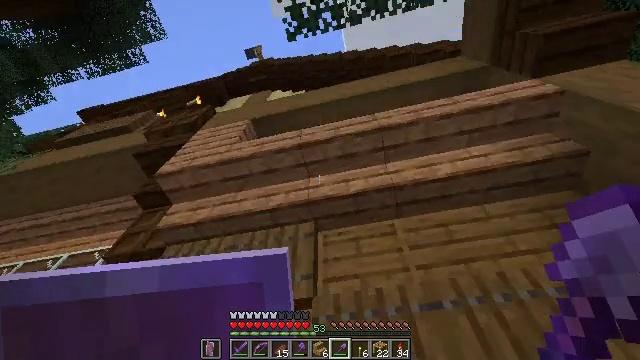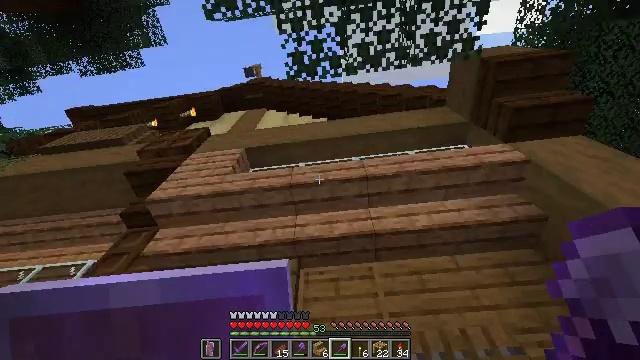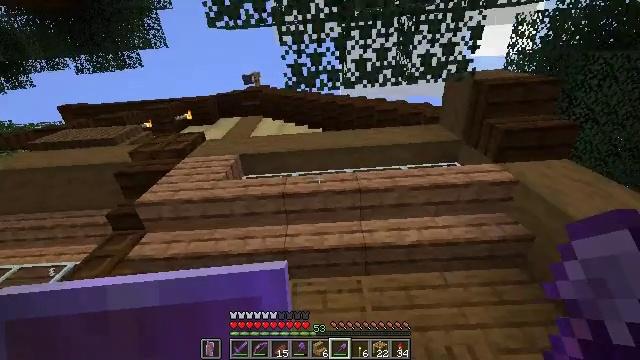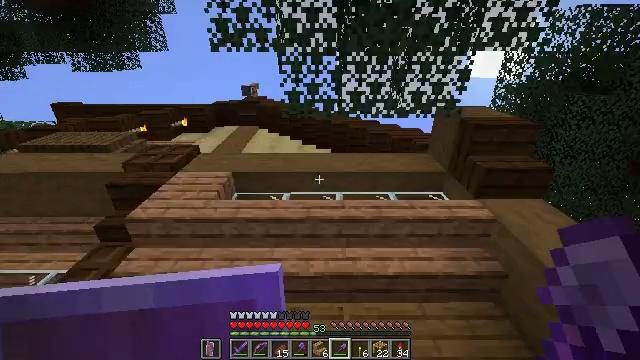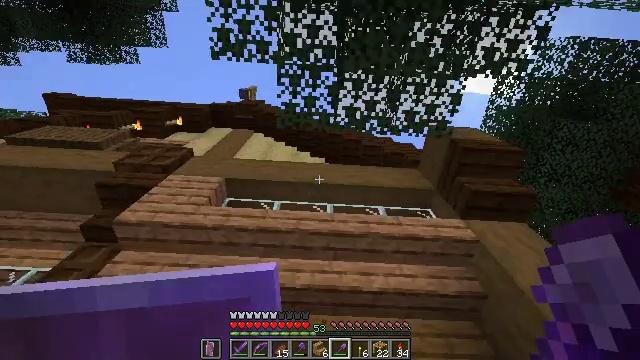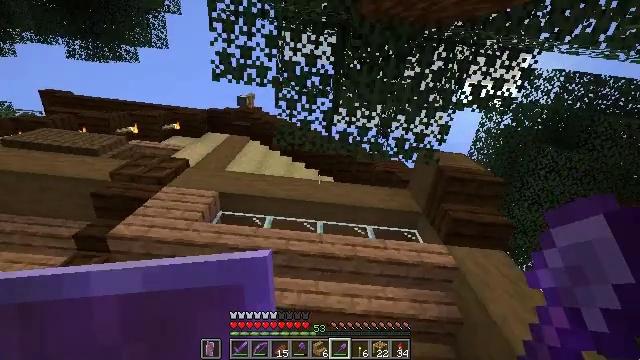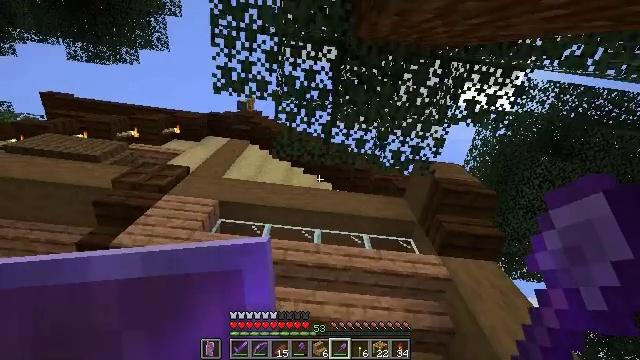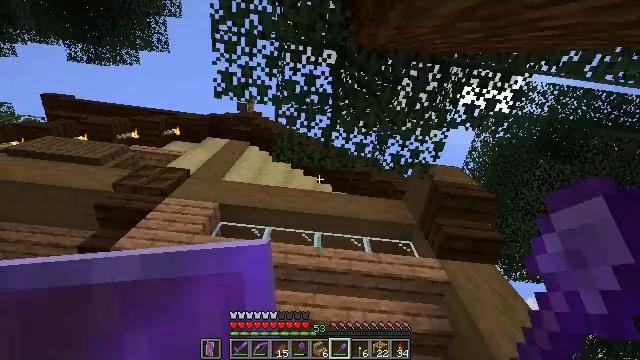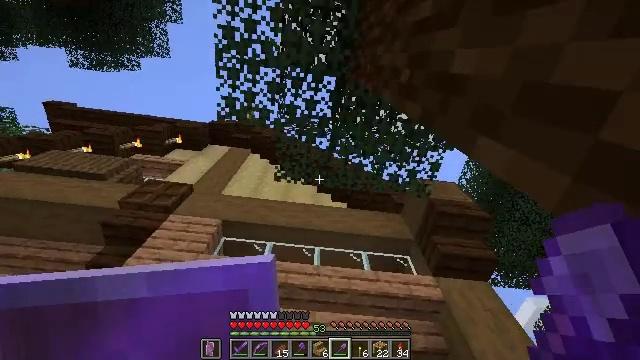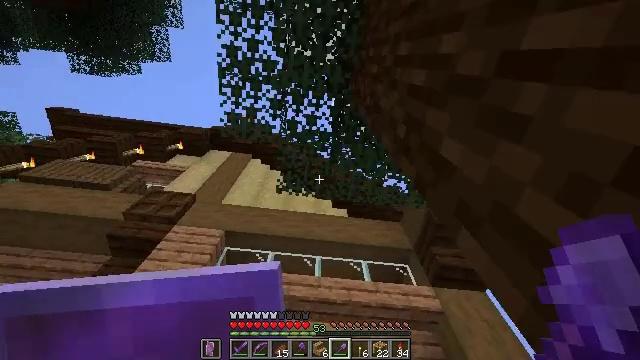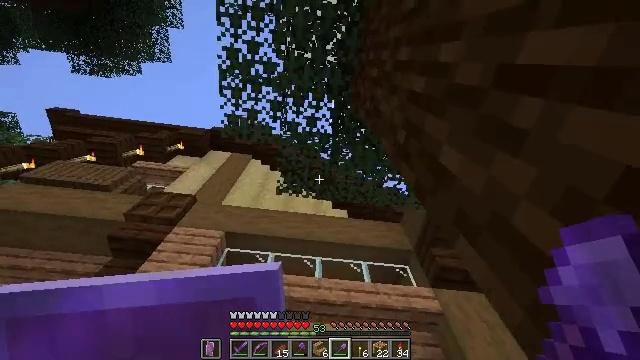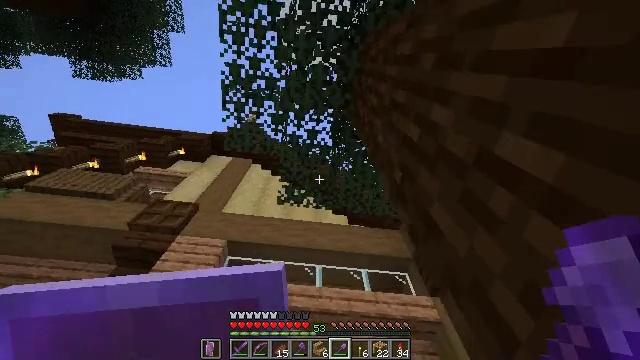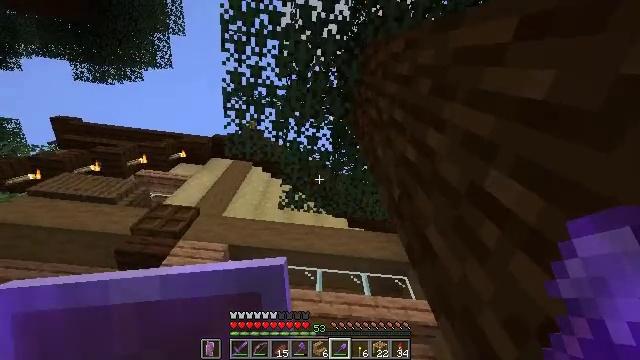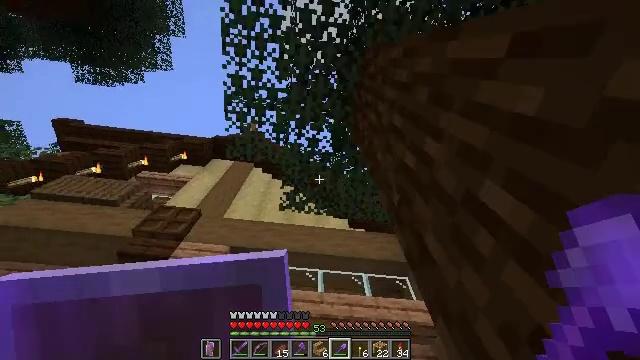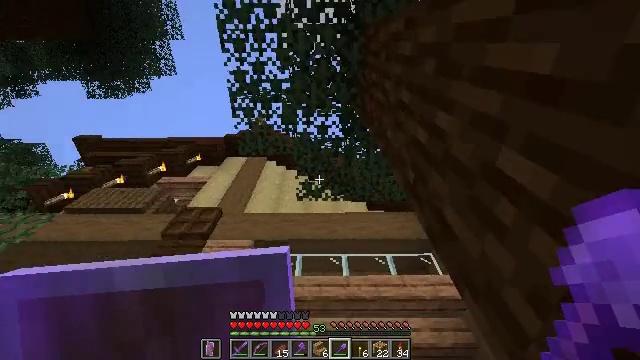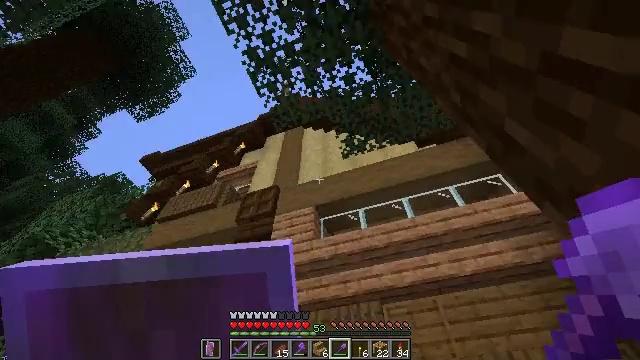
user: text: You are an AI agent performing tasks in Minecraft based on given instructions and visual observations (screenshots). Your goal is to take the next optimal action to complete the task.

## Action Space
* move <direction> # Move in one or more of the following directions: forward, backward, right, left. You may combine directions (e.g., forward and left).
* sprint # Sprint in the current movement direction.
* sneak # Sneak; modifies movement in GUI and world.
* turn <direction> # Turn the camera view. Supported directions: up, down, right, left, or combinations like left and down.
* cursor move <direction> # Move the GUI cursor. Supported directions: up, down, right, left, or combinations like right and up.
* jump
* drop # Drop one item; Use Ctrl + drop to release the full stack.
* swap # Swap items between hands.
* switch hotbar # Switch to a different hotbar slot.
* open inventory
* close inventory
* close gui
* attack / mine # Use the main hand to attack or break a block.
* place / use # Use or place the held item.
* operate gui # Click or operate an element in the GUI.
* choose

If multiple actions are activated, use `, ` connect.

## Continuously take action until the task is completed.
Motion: motion action
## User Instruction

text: Harvest mossy cobblestone for building.
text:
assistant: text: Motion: move back, turn right and up
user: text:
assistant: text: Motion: move back, turn right and up
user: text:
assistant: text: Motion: move back, turn right and up
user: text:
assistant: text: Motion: move back, turn right
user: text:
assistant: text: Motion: move back, turn right
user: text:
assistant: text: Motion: move back
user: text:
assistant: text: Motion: move back
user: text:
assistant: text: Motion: move back
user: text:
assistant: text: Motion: move back
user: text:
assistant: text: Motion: move back
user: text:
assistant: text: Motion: no_op
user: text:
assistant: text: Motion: no_op
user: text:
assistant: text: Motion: no_op
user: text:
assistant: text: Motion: turn left and down
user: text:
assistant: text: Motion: turn left and down
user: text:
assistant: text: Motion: move left, turn left and down
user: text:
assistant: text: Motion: move left
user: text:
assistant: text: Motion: move left
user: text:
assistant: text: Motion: move left
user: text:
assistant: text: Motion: move left
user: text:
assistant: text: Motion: move left
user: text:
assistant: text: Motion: no_op
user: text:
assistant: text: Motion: no_op
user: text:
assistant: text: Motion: no_op
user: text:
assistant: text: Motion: no_op
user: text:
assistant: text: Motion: turn left
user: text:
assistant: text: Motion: no_op
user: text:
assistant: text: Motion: move forward
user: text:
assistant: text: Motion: move forward, turn left and down
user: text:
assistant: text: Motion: move forward, turn left and down